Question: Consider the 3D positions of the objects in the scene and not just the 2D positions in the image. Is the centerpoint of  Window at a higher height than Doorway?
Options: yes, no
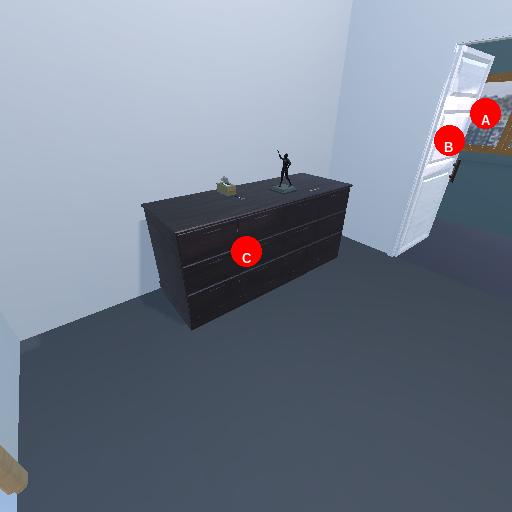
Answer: yes